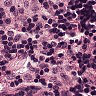
Metastatic tissue present: no